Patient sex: M
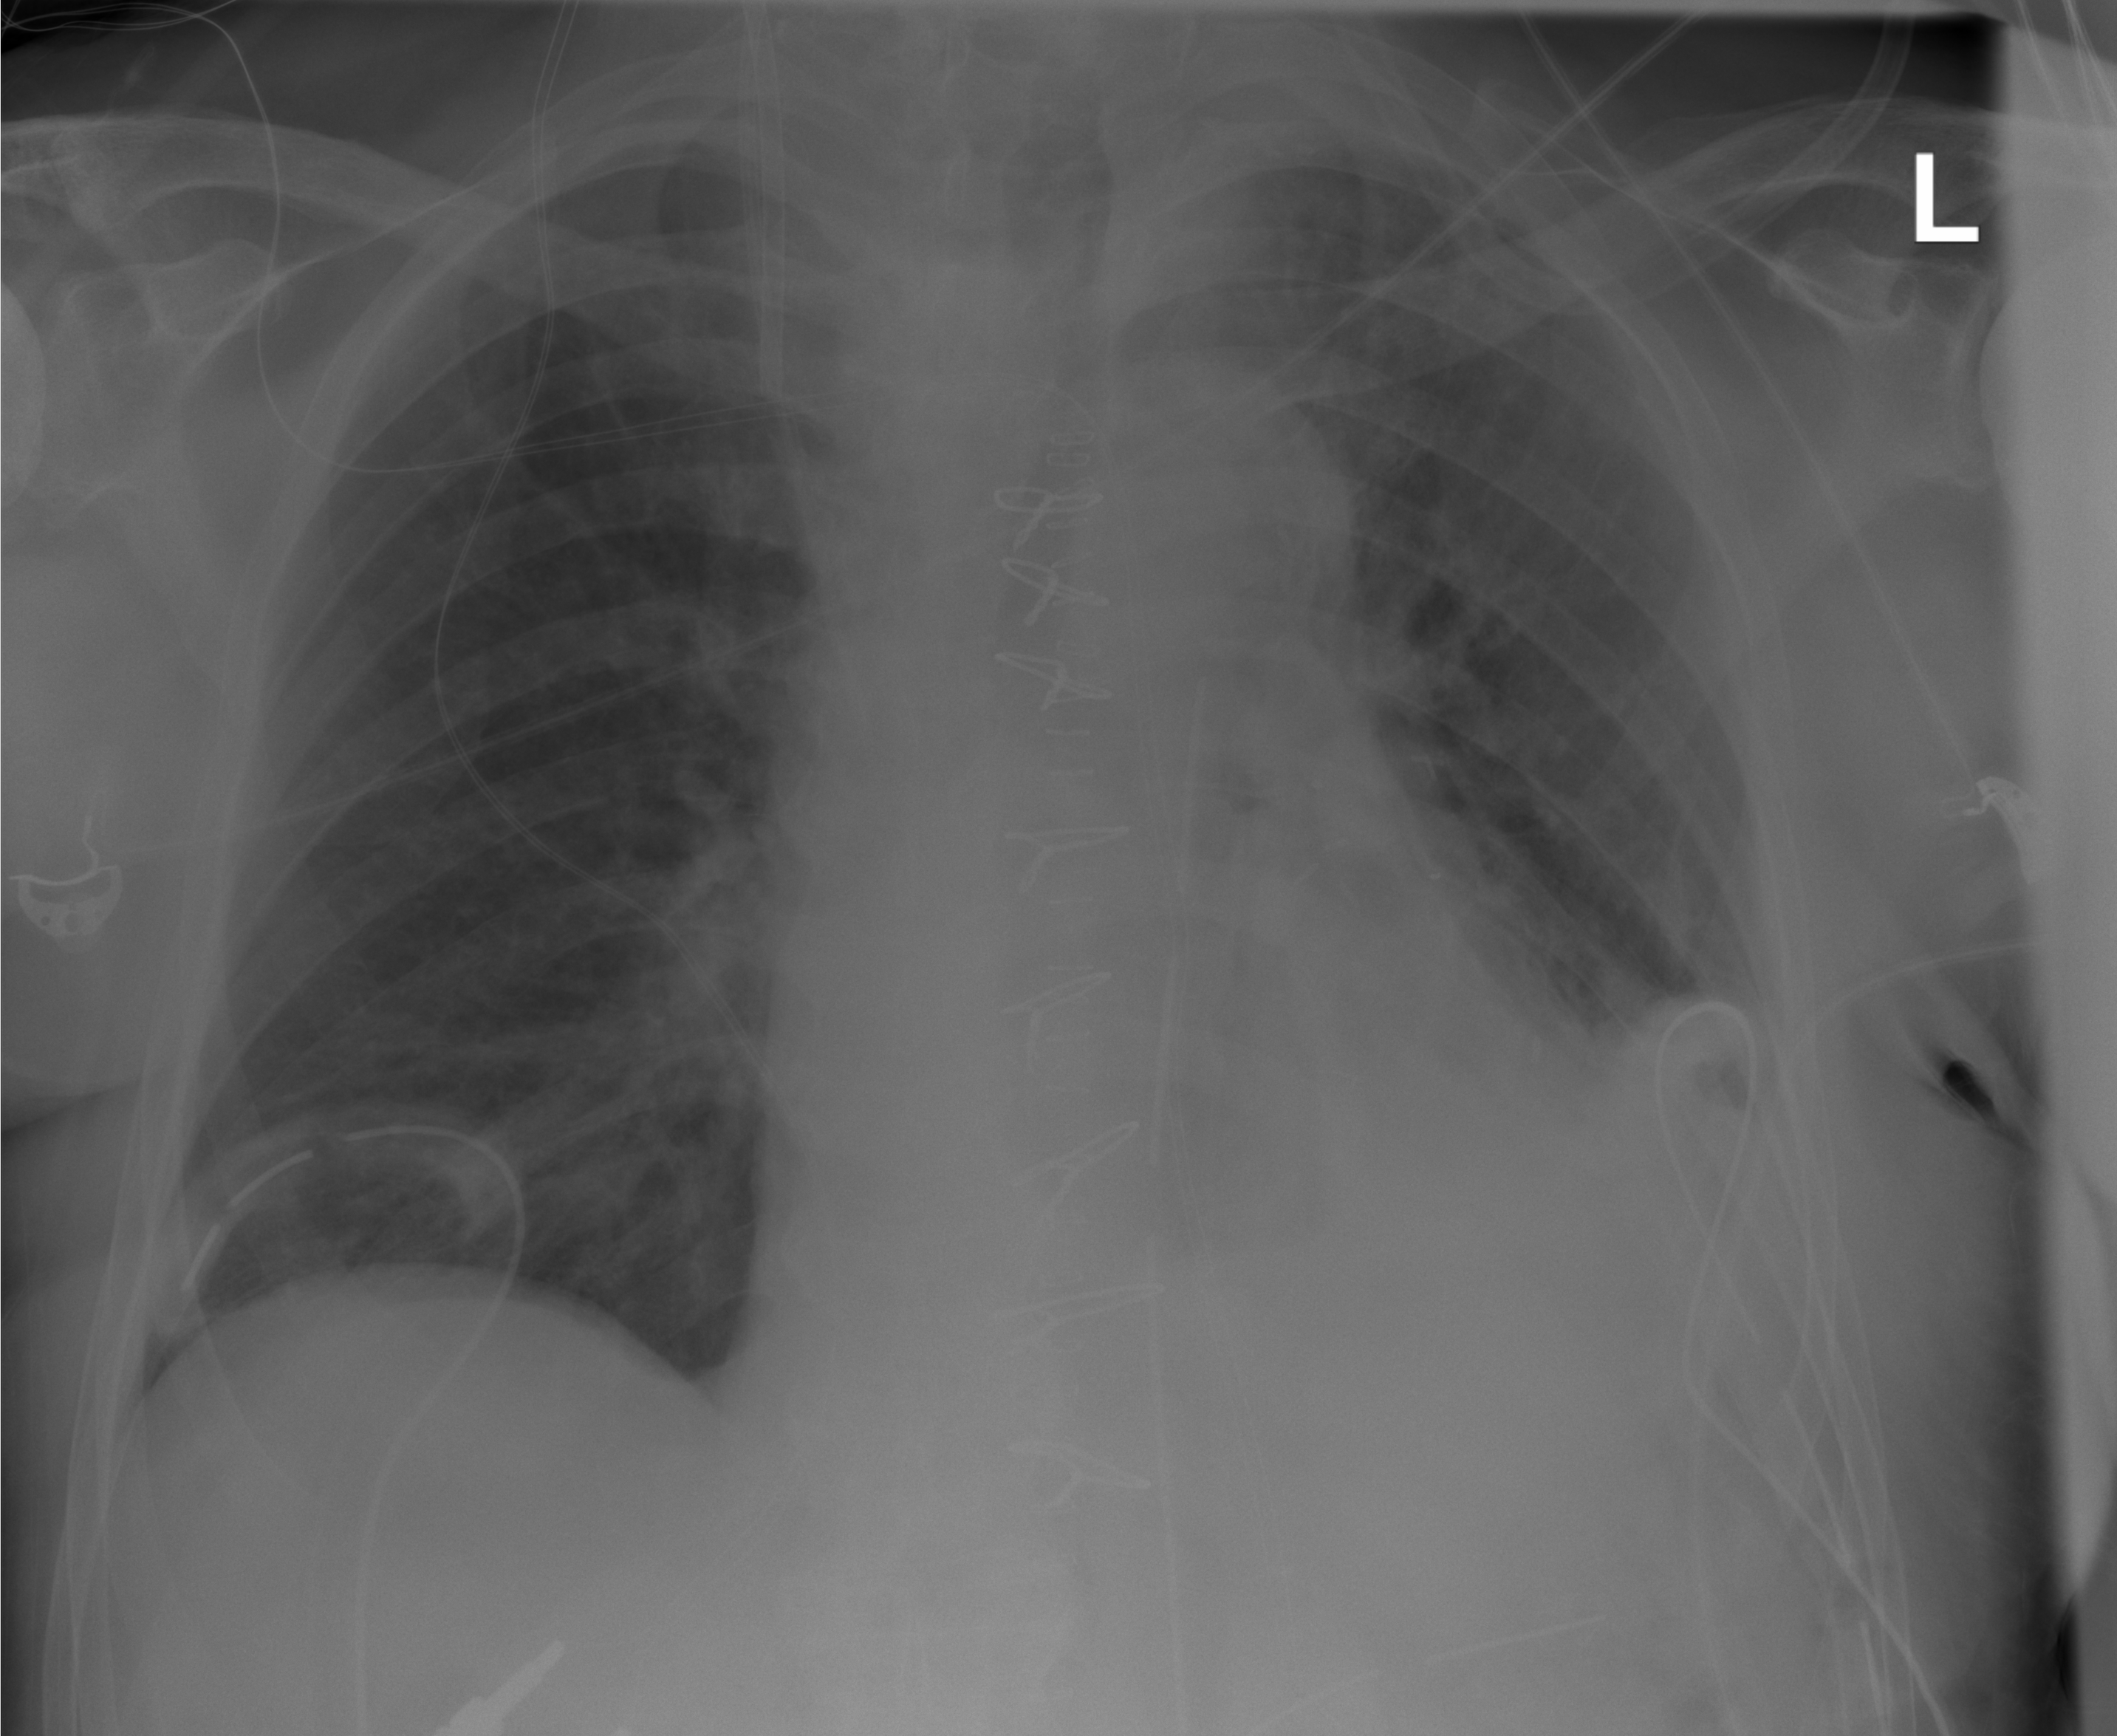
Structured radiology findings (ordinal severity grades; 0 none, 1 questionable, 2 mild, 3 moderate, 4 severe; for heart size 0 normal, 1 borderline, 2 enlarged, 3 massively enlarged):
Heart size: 2
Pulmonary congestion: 3
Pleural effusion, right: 0
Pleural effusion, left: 2
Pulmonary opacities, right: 0
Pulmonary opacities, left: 0
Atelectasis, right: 0
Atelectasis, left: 2